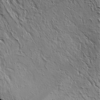
Label: not_dusty